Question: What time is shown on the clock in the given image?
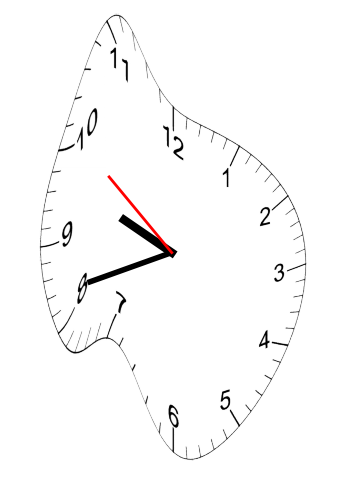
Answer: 09:41:51